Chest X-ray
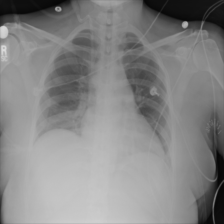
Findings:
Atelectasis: negative
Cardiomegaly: negative
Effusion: negative
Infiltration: negative
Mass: negative
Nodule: negative
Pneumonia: negative
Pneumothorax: negative
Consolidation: negative
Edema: negative
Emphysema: negative
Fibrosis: negative
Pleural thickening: negative
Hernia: negative